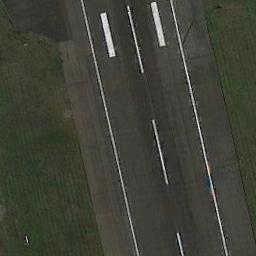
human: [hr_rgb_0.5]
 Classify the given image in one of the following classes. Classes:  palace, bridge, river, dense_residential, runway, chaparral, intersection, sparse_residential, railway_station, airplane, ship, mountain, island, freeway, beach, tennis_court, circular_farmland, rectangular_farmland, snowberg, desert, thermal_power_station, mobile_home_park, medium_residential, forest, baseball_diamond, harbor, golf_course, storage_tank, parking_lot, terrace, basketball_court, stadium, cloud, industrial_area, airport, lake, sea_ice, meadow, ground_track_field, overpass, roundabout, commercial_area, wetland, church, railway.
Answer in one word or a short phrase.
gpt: runway